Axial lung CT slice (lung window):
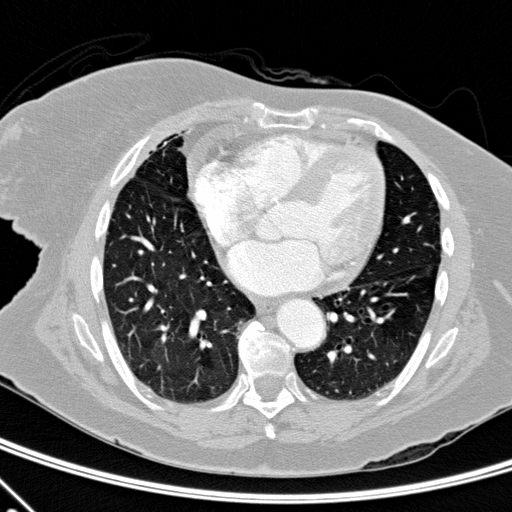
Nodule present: no